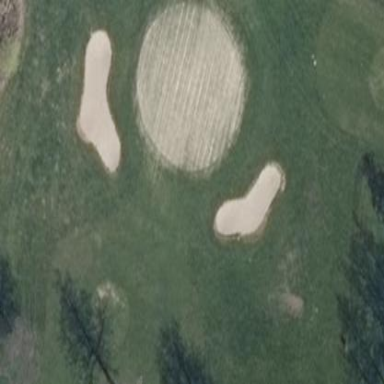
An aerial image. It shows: Golf green.